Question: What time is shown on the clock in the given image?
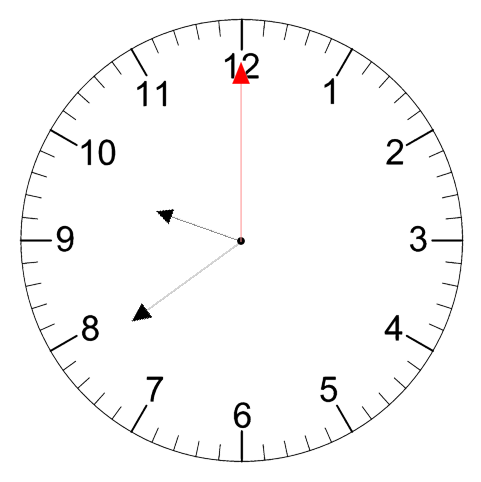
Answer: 09:39:00